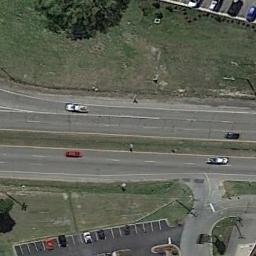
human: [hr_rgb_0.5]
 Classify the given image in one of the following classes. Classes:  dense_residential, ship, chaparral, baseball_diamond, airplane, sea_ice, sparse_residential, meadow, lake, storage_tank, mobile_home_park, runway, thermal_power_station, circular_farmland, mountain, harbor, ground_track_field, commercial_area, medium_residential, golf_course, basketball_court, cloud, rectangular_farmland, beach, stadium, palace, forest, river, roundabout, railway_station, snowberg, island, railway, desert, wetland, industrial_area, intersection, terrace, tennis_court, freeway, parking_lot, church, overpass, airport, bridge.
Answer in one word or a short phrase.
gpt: freeway